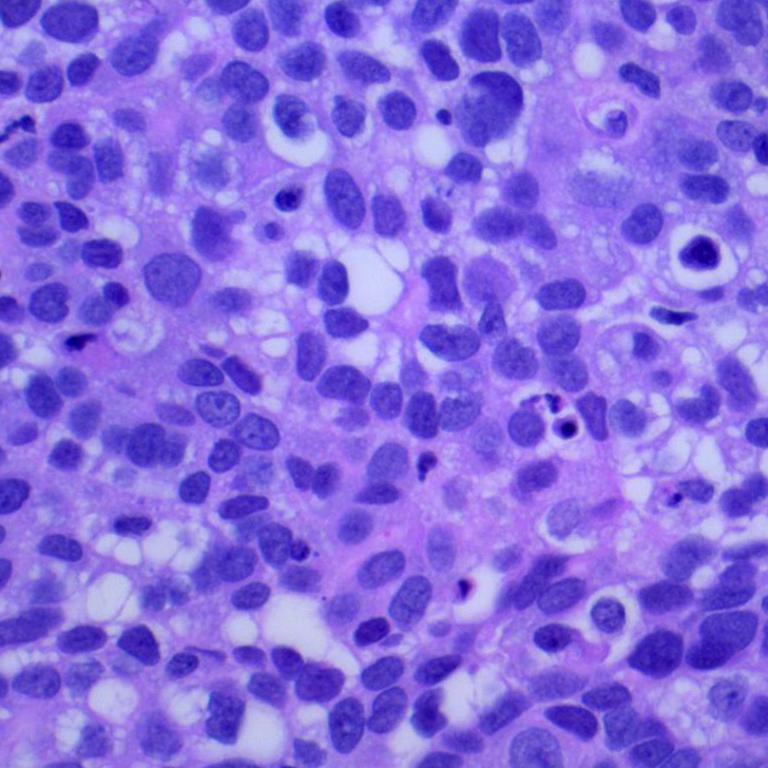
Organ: lung
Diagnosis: squamous carcinomas